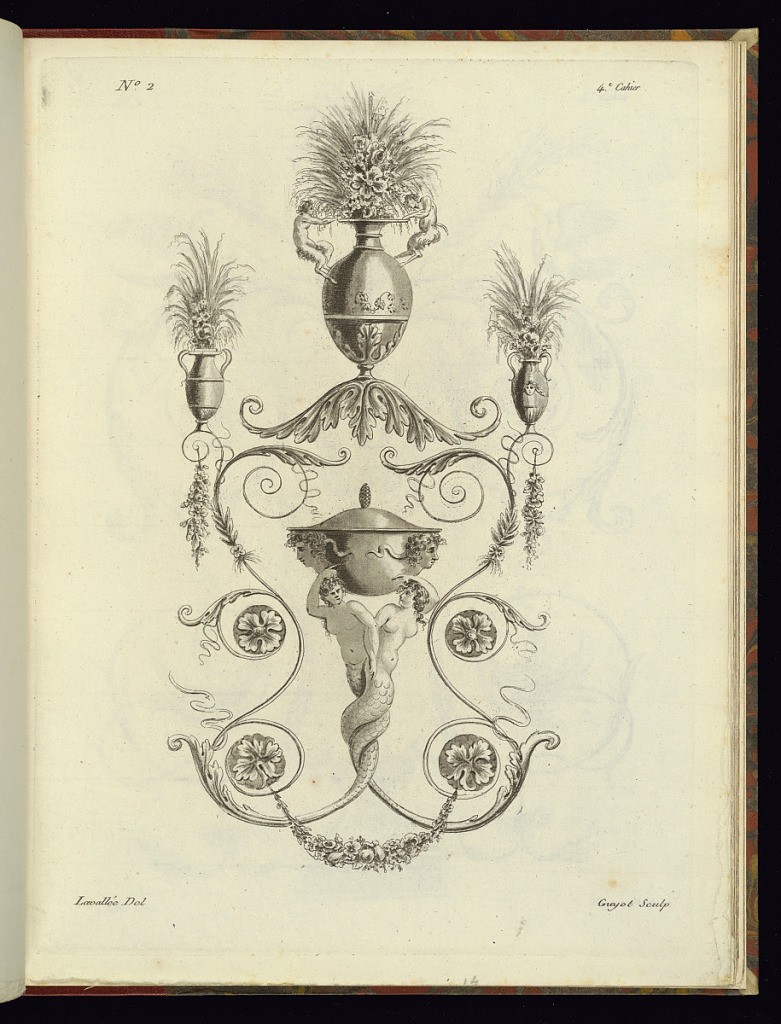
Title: Arabesque Design
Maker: Etienne de Lavallée, French, 1735 – 1802
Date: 1788
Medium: Etching and aquatint on laid paper
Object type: Print
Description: Arabesque ornament design with neoclassical motifs featuring vases, flowers, festoons of leaves, flowers, and fruit, mermaids, masks, fleurons, scrolling acanthus leaves, and rosettes. The plate is numbered and signed.